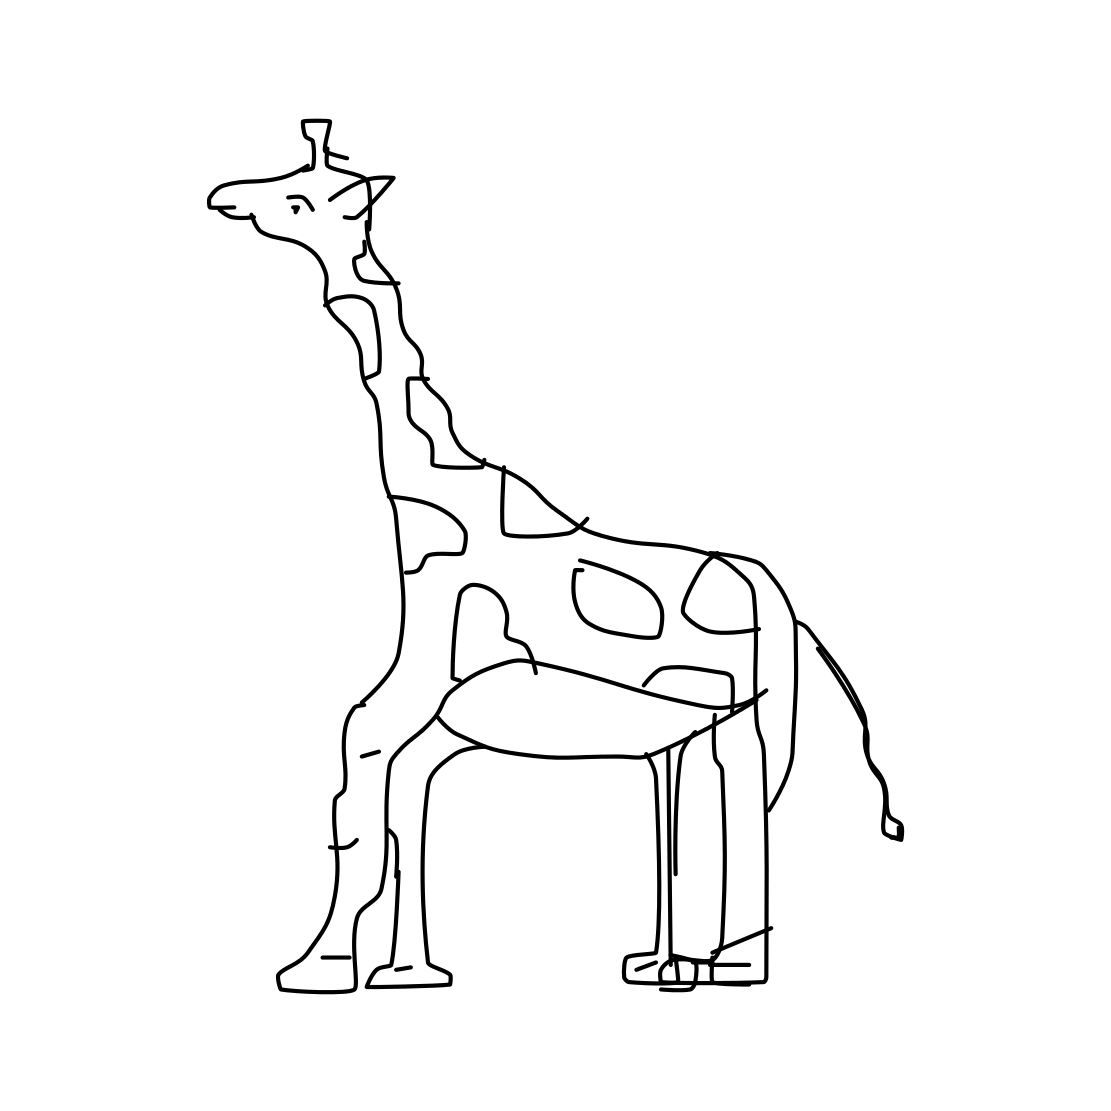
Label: giraffe